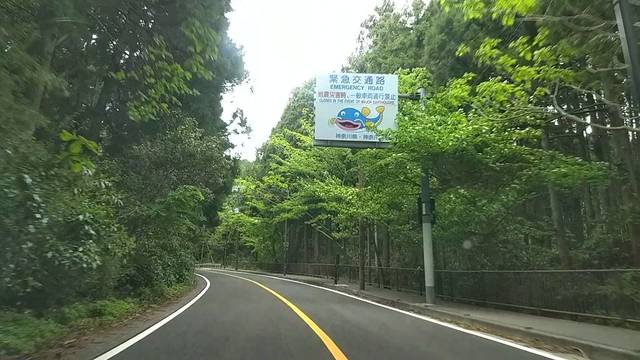
Region: Japan
Coordinates: 35.241, 139.048